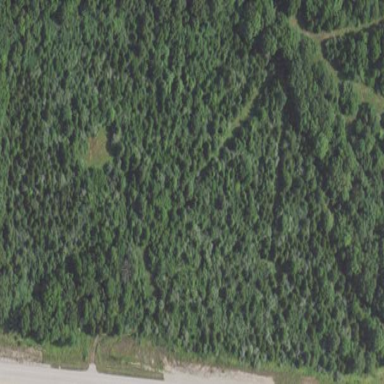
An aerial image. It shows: Woodland with evergreen needle-leaved trees.